Question: I want to add this as a colour-coded evaluation hint to a violin plot. 'Good' will be encoded as green, whereas 'bad' should be red.
What I've come up with was to add an 'geom_segment' to the side, but this doesn't yet work:
- -
'''
# create some test data
type_list <- c("first", "second", "third")
test_data <- data.frame()
N <- 16
for( i in 1:length(type_list))
{
test_data = rbind( test_data,
data.frame(
idx = 1:N,
vals = runif( n = N, min = 0, max = 1),
type = type_list[i]
)
)
}
# plot data as violin
ggplot( test_data, aes( y = vals, fill = type)) +
geom_violin( aes( x = type )) +
geom_segment( aes(x = 0, xend = 0, y = 0, yend = 1, color = vals, size = 2))+
scale_colour_gradientn( colours = c( "darkred", "yellow", "darkgreen"),
breaks = c( 0, 0.5, 1),
labels = c( "bad", "medium", "good"),
limits = c( 0,1)) +
guides( size = FALSE, colour = guide_legend( title="Evaluation", reverse = TRUE,
override.aes = list( size = 5)))
'''

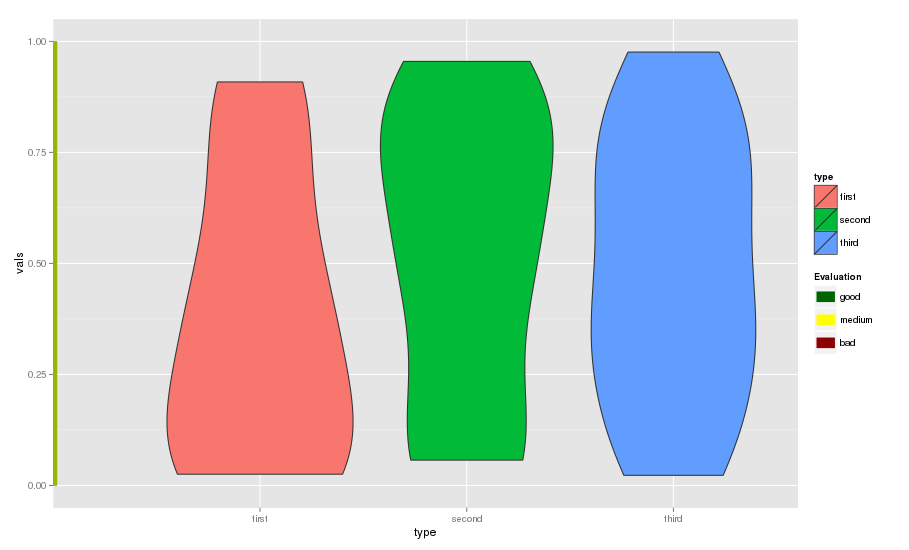
Answer: 'geom_segment' dosen't work here
'''
ggplot( test_data, aes( y = vals)) +
geom_violin( aes( x = type, fill = type )) +
geom_line(data = data.frame(x = c(rep(0,100)), y = seq(0,1,length.out=100)), aes(x=x, y=y, color=y),size=2)+
scale_colour_gradientn( colours = c( "darkred", "yellow", "darkgreen"),
breaks = c( 0, 0.5, 1),
labels = c( "bad", "medium", "good"),
limits = c( 0,1)) +
guides( size = FALSE, colour = guide_legend( title="Evaluation", reverse = TRUE,
override.aes = list( size = 5)))
'''